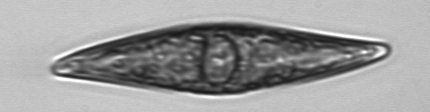
Label: Pleurosigma